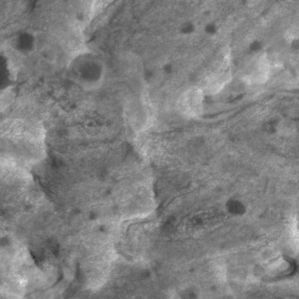
Label: non_frost